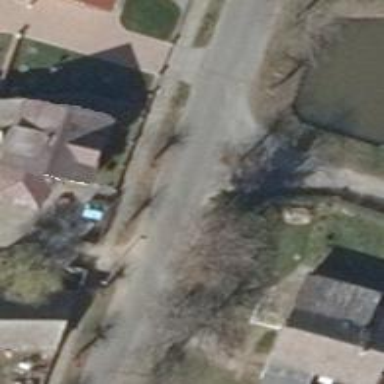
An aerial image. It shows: Smooth asphalt road in residential area.